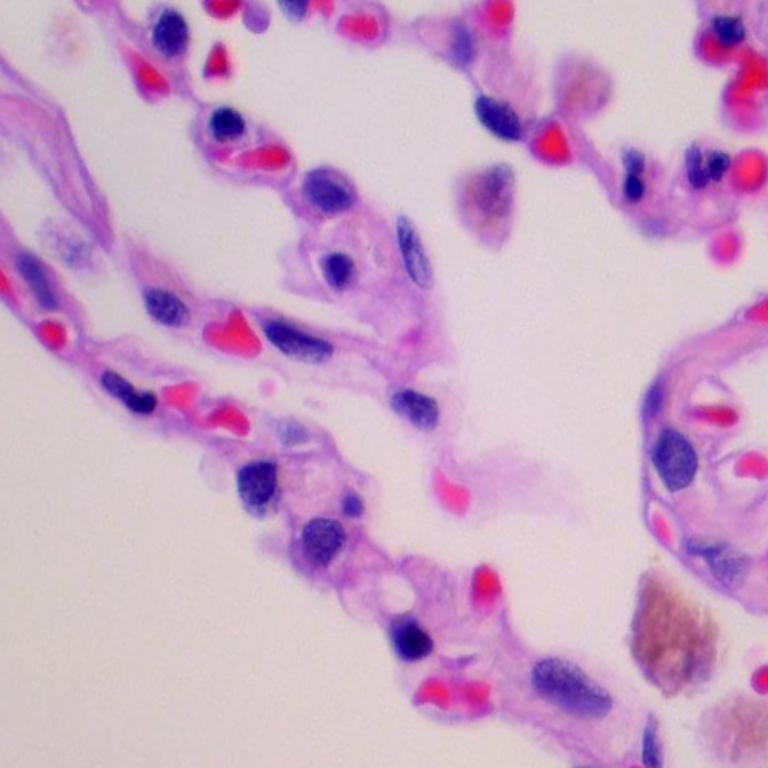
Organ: lung
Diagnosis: benign